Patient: sex F, age 33
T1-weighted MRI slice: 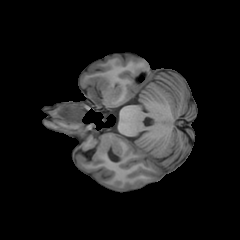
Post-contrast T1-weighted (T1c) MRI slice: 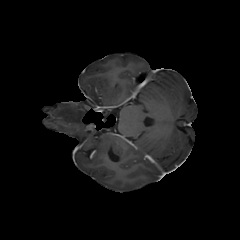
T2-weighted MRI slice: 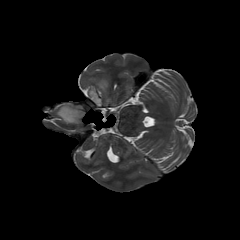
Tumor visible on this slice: yes
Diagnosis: Astrocytoma, IDH-mutant
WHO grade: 4